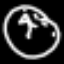
Label: clock